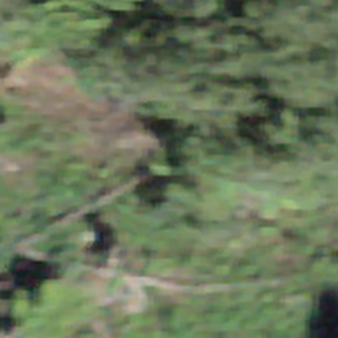
Label: other